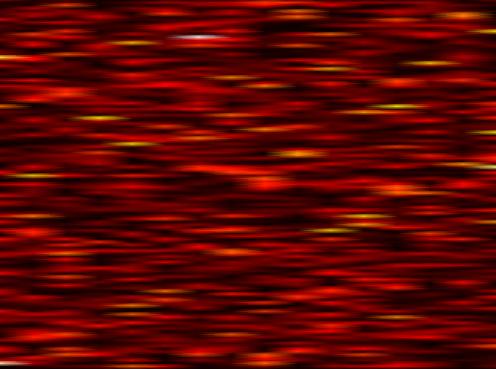
Label: WOLA